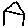
Label: house